Field crop: maize
Growth stage: 1
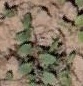
Species: convolvulus